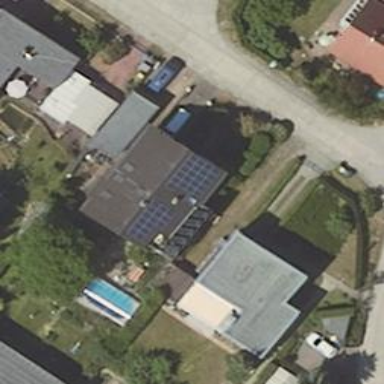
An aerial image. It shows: Simple house.